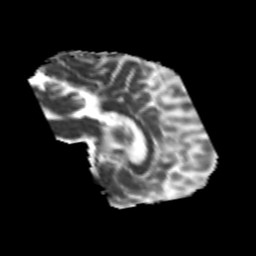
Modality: MD
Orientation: sagittal
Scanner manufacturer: siemens
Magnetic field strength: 3 T
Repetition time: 6.8 s
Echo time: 0.093 s